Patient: sex M, age 51
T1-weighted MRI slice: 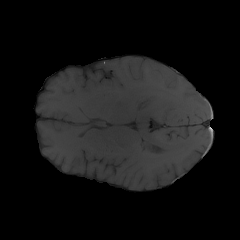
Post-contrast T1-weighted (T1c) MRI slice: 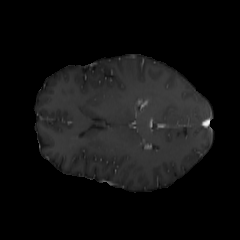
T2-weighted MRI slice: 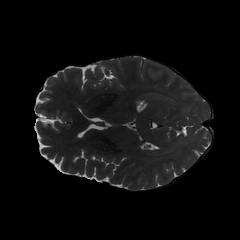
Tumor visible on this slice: no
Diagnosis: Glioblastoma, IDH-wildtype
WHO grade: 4